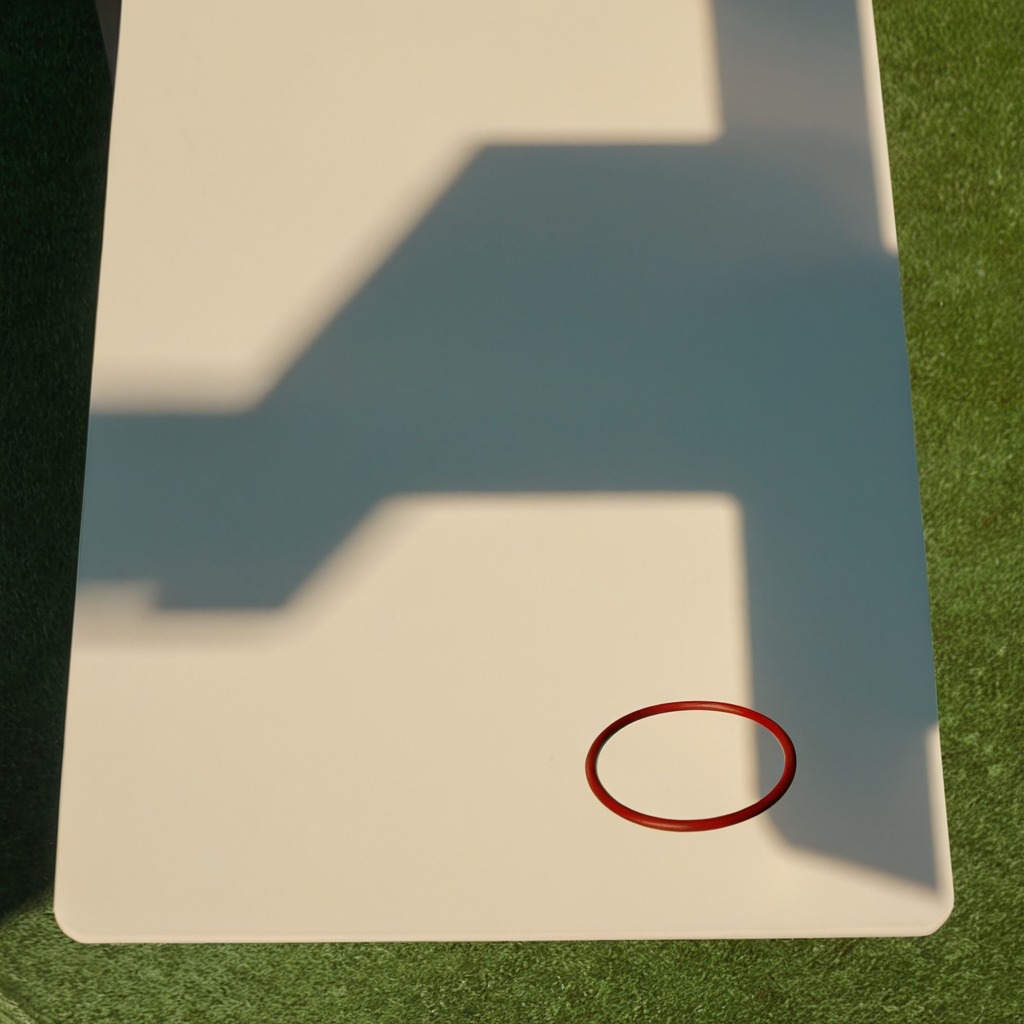
A rubber O-ring is lying on a textured surface.